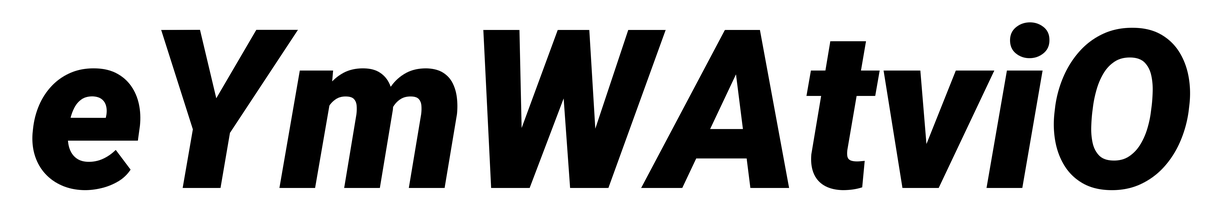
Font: Roboto-Italic_Black_Italic